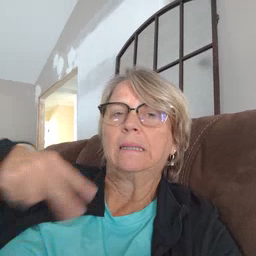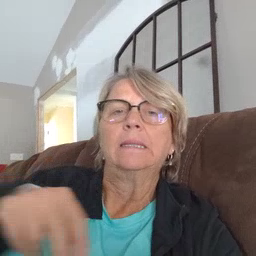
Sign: dance